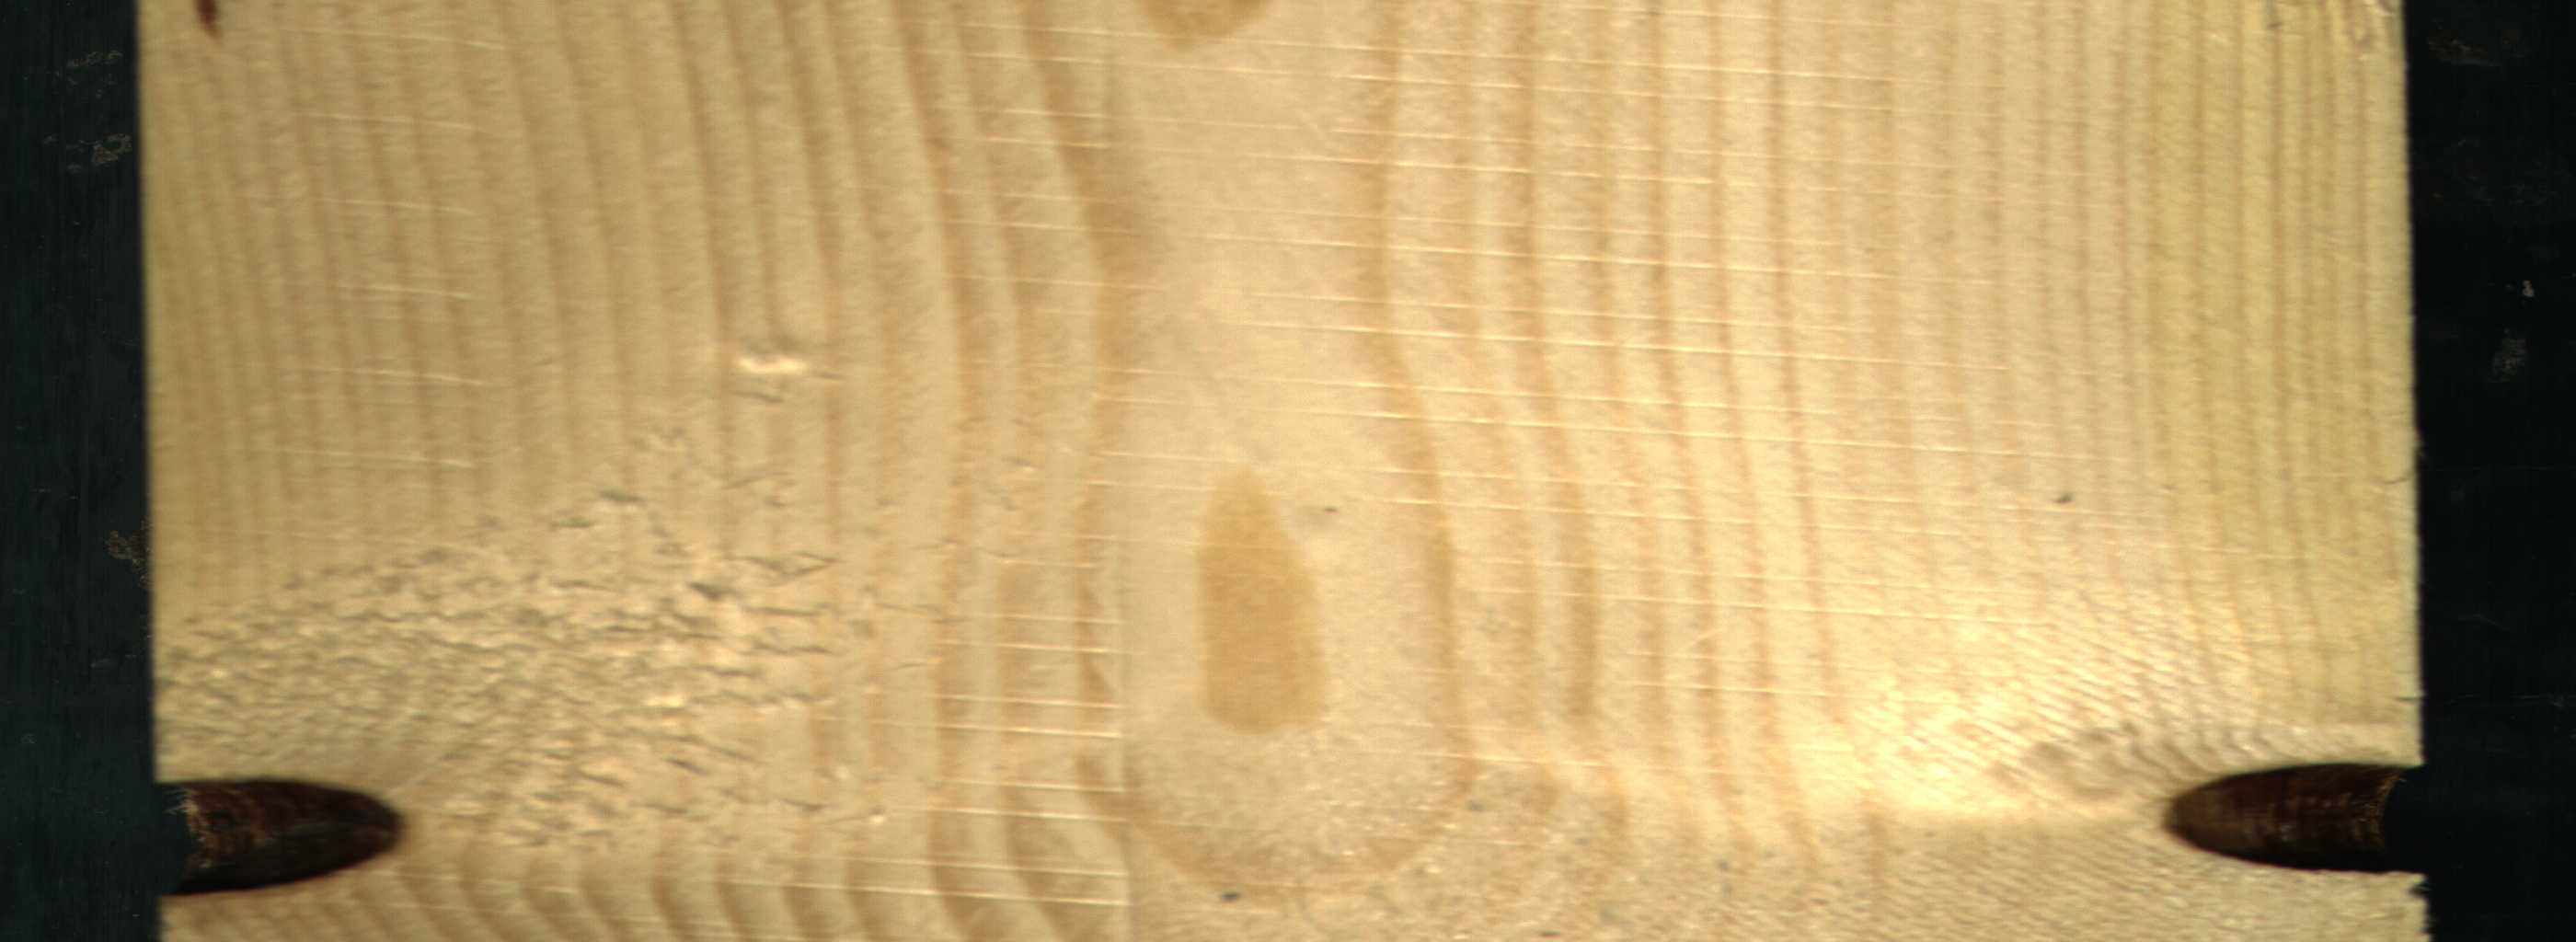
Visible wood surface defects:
resin
Knot_missing
Knot_missing